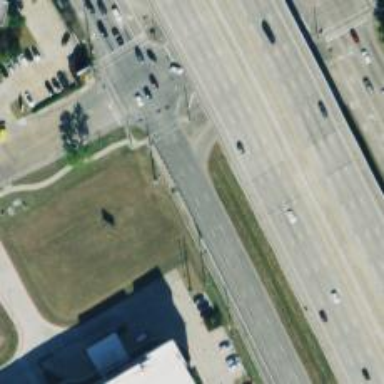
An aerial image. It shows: Secondary road with frontage road.